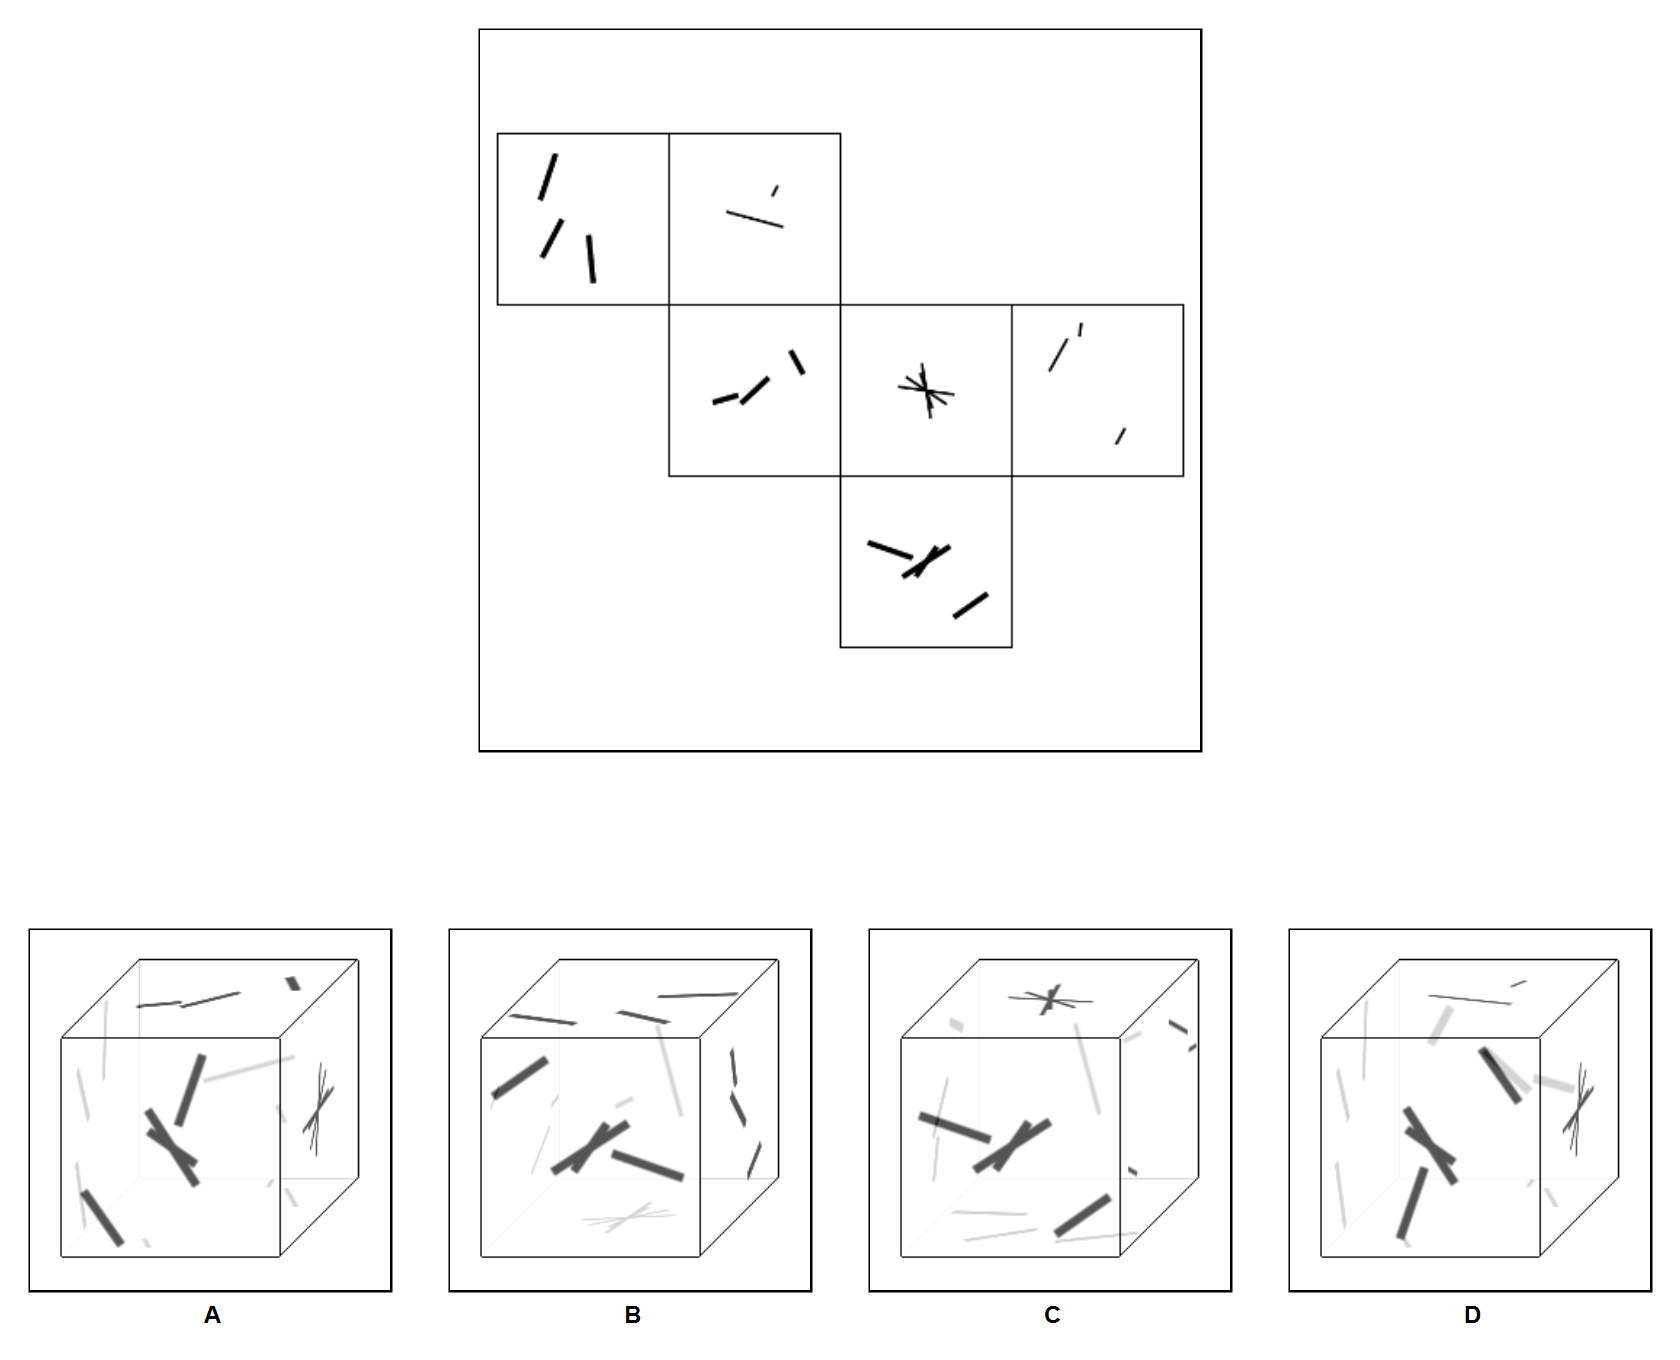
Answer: D